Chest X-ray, AP view. Patient: 45 years old, sex M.
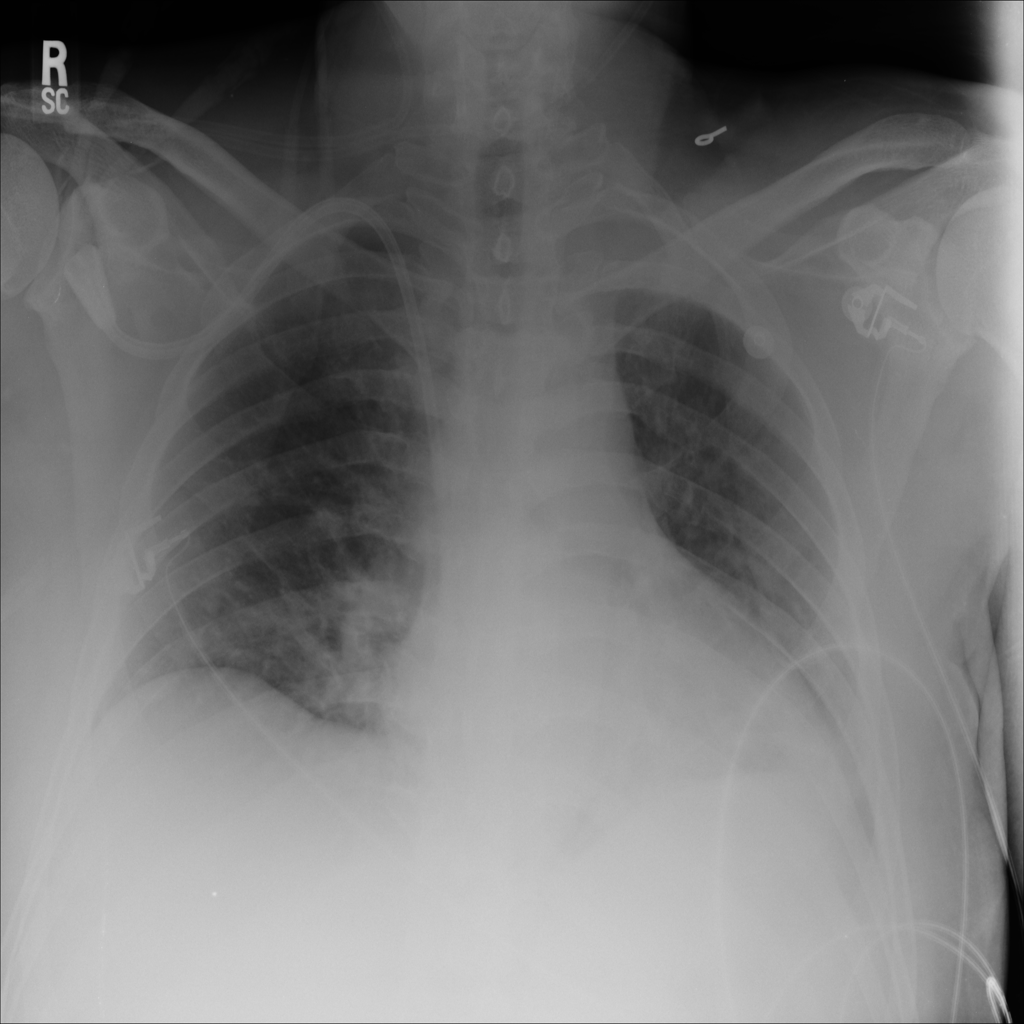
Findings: Atelectasis, Consolidation, Infiltration